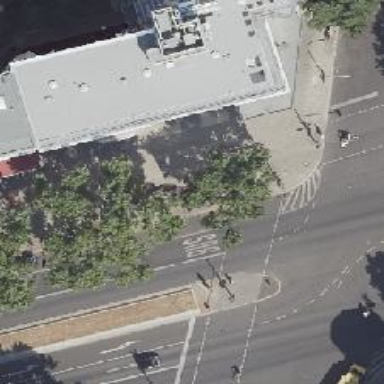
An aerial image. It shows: Secondary road with asphalt surface. There is parallel parking on the right side and shared bus and cycle lane on the right side. The parking is on-street.